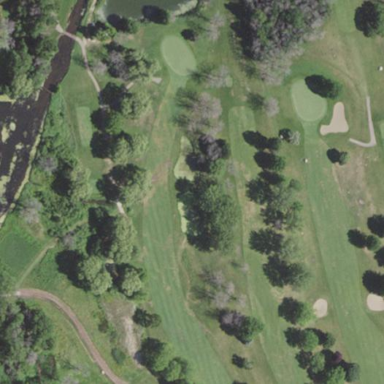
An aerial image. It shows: Golf fairway surrounded by grass.